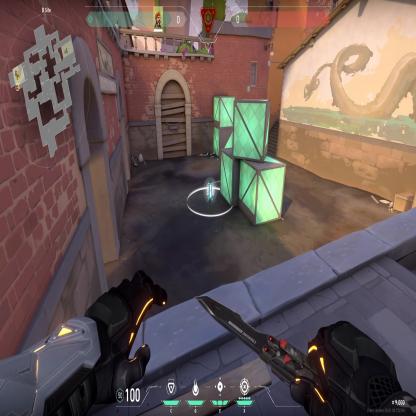
Label: planted spike